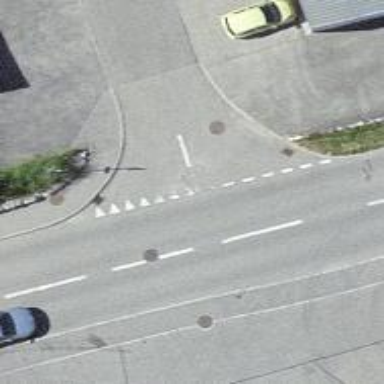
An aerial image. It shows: Road with "give way" sign.